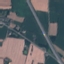
Label: Highway